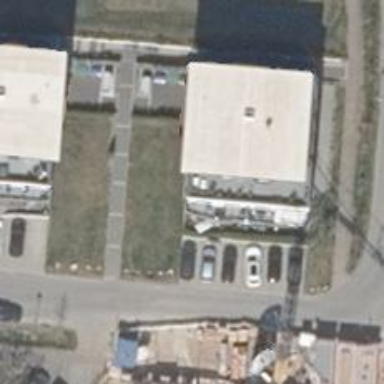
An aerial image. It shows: Beige apartments building.